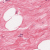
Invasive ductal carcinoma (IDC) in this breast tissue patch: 0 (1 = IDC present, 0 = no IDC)